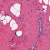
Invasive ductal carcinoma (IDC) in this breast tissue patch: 0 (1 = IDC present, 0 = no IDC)